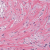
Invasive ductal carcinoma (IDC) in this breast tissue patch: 1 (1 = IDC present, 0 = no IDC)